Aerial crown-view tile of a tropical tree (Barro Colorado Island, Panama), acquired 20241216:
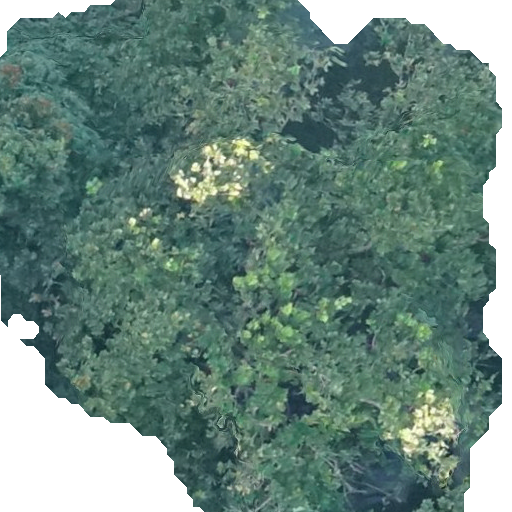
Species: Anacardium excelsum
GBIF accepted scientific name: Anacardium excelsum
Crown area: 354.028 m²